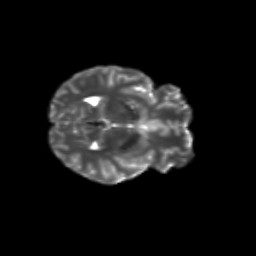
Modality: T2w
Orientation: axial
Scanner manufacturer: siemens
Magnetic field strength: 3 T
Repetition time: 9.2 s
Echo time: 0.084 s